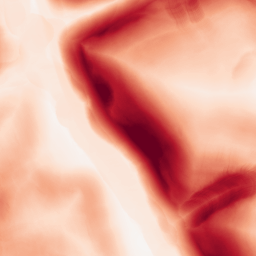
Category: morphological
Decomposition family: morphological_gradient
Decomposition parameters: size: 15
shape: disk
Upsampling method: quadratic
Upsampling parameters: scale: 4
Upsampling scale: 4